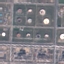
Land use / land cover class: Industrial